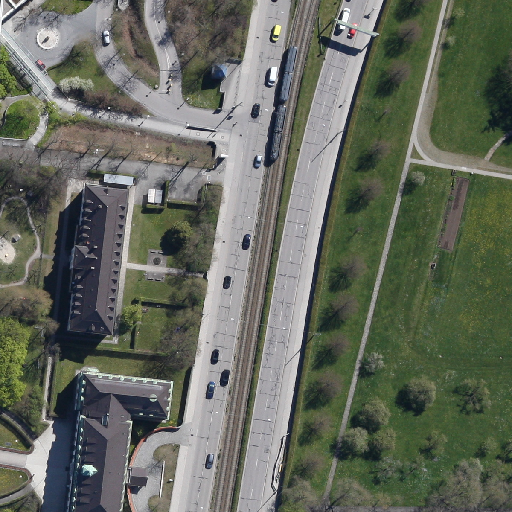
Referring expression: sidewalk